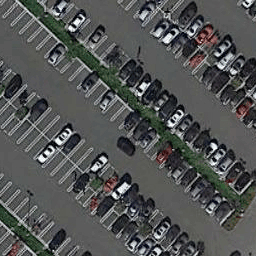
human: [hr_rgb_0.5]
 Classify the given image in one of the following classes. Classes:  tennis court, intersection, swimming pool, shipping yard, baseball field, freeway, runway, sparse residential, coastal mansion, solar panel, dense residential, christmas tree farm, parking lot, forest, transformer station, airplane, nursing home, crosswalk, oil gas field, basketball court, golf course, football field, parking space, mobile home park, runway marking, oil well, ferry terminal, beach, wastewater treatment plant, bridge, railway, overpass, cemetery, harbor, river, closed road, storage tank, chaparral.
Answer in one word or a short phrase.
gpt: parking lot